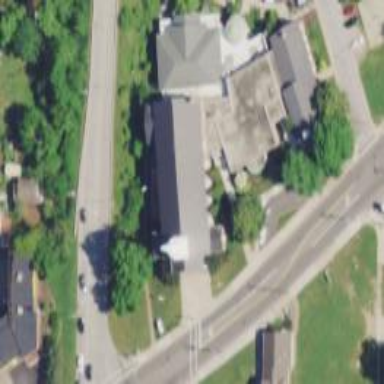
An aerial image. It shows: Church which is place of worship.